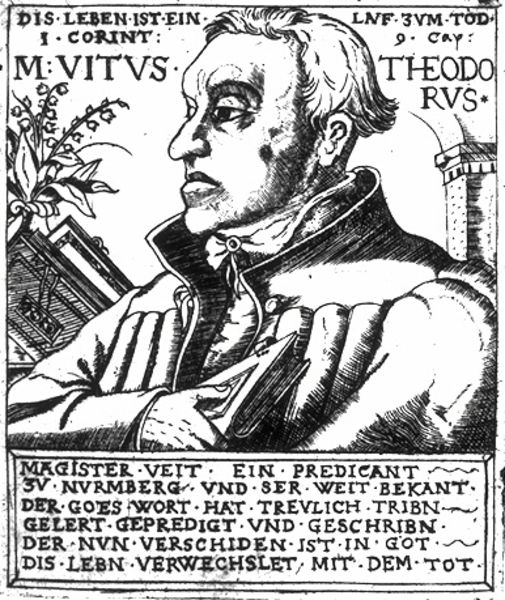
Titel: Bildnis des Veit Dietrich
Künstler: Balthasar Jenichen
Institution: (Seriendruck)
Schlagwörter: blätter, hand, kopf, mann, dreieck, blume, blumen, mund, nase, ohr, pfeiler, profil, schwarz, stirn, säule, blick, schal, hemd, architektur, augen, bibel, falten, kragen, tot, bildnis, hals, herr, portrait, porträt, auge, geistlicher, haare, mantel, pflanze, kinn, lippen, turm, holzschnitt, schrift, bogen, grafik, graphik, rand, rundbogen, tafel, streng, deutsch, knöpfe, name, arkade, buch, torbogen, druck, lithographie, radierung, stich, text, buchstaben, beschriftung, plakat, wissenschaftler, kapitell, buchdruck, prediger, leben, beerdigung, halbprofil, wams, forscher, gelehrter, lilien, kraut, maiglöckchen, kupferstich, nürnberg, lehre, schriftfeld, reformation, totenbild, bartlos, druckschrift, seriendruck, textblock, veit, stuich, magister, großbuchsteben, theodorus, vitus theodorus, kragen7profil, gebäuce, nüremberg, lelien